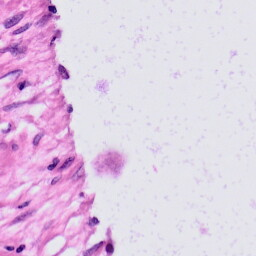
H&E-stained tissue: Skin